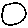
Label: circle